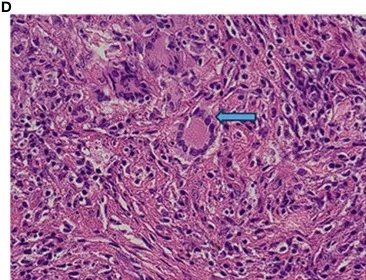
Renal histopathology. While the labels in. Refer to plasma cell infiltration and typical multinuclear giant cells in lung pathology.
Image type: pathology (h&e)